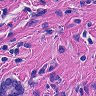
Metastatic tissue present: yes